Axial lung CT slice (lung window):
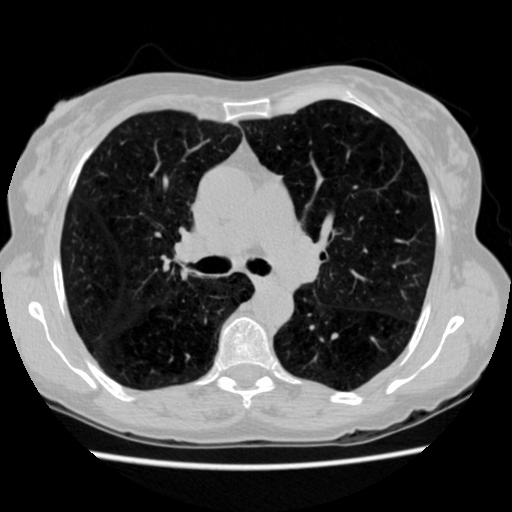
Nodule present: no